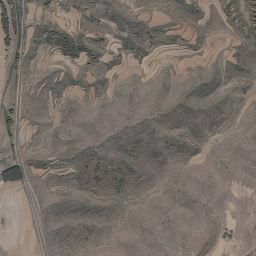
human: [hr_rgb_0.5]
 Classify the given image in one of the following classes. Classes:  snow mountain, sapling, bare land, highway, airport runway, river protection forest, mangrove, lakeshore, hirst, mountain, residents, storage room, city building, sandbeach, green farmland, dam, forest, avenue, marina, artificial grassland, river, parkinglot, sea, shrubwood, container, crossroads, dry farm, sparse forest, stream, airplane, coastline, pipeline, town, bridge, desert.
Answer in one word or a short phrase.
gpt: mountain